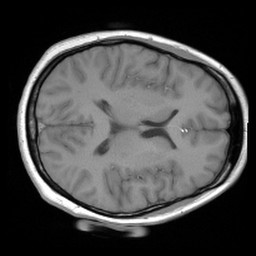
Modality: FLASH
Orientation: axial
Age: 32
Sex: female
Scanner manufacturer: siemens
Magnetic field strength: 3 T
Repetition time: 0.245 s
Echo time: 0.0026 s